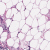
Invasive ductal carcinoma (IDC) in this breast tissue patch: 1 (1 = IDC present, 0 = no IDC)